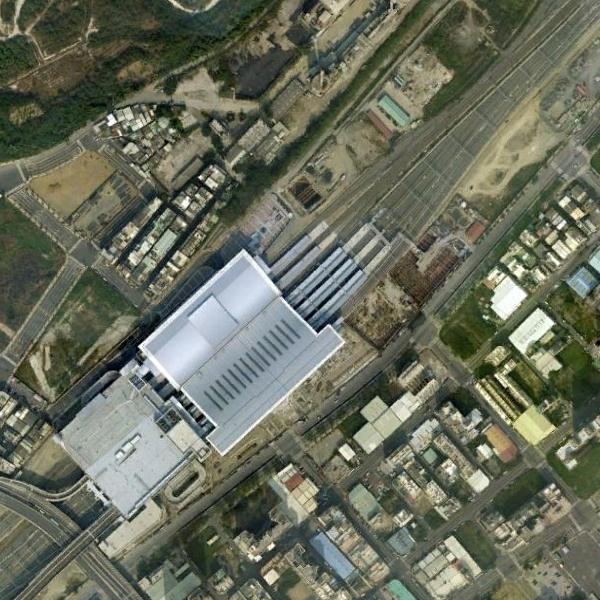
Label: RailwayStation